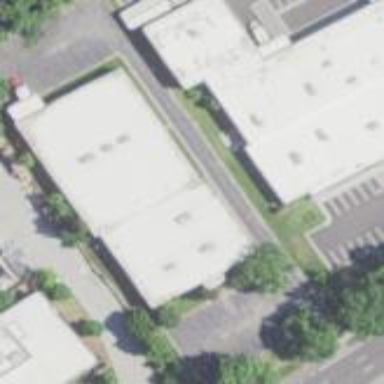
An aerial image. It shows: Commercial building.